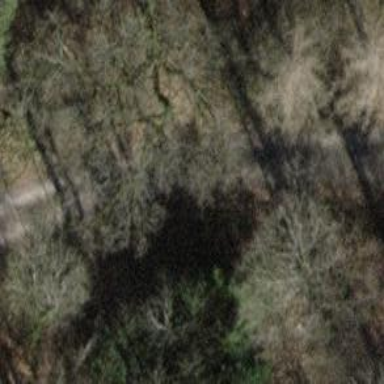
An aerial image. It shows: Compacted grade3 forestry track for forestry vehicles.